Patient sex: M
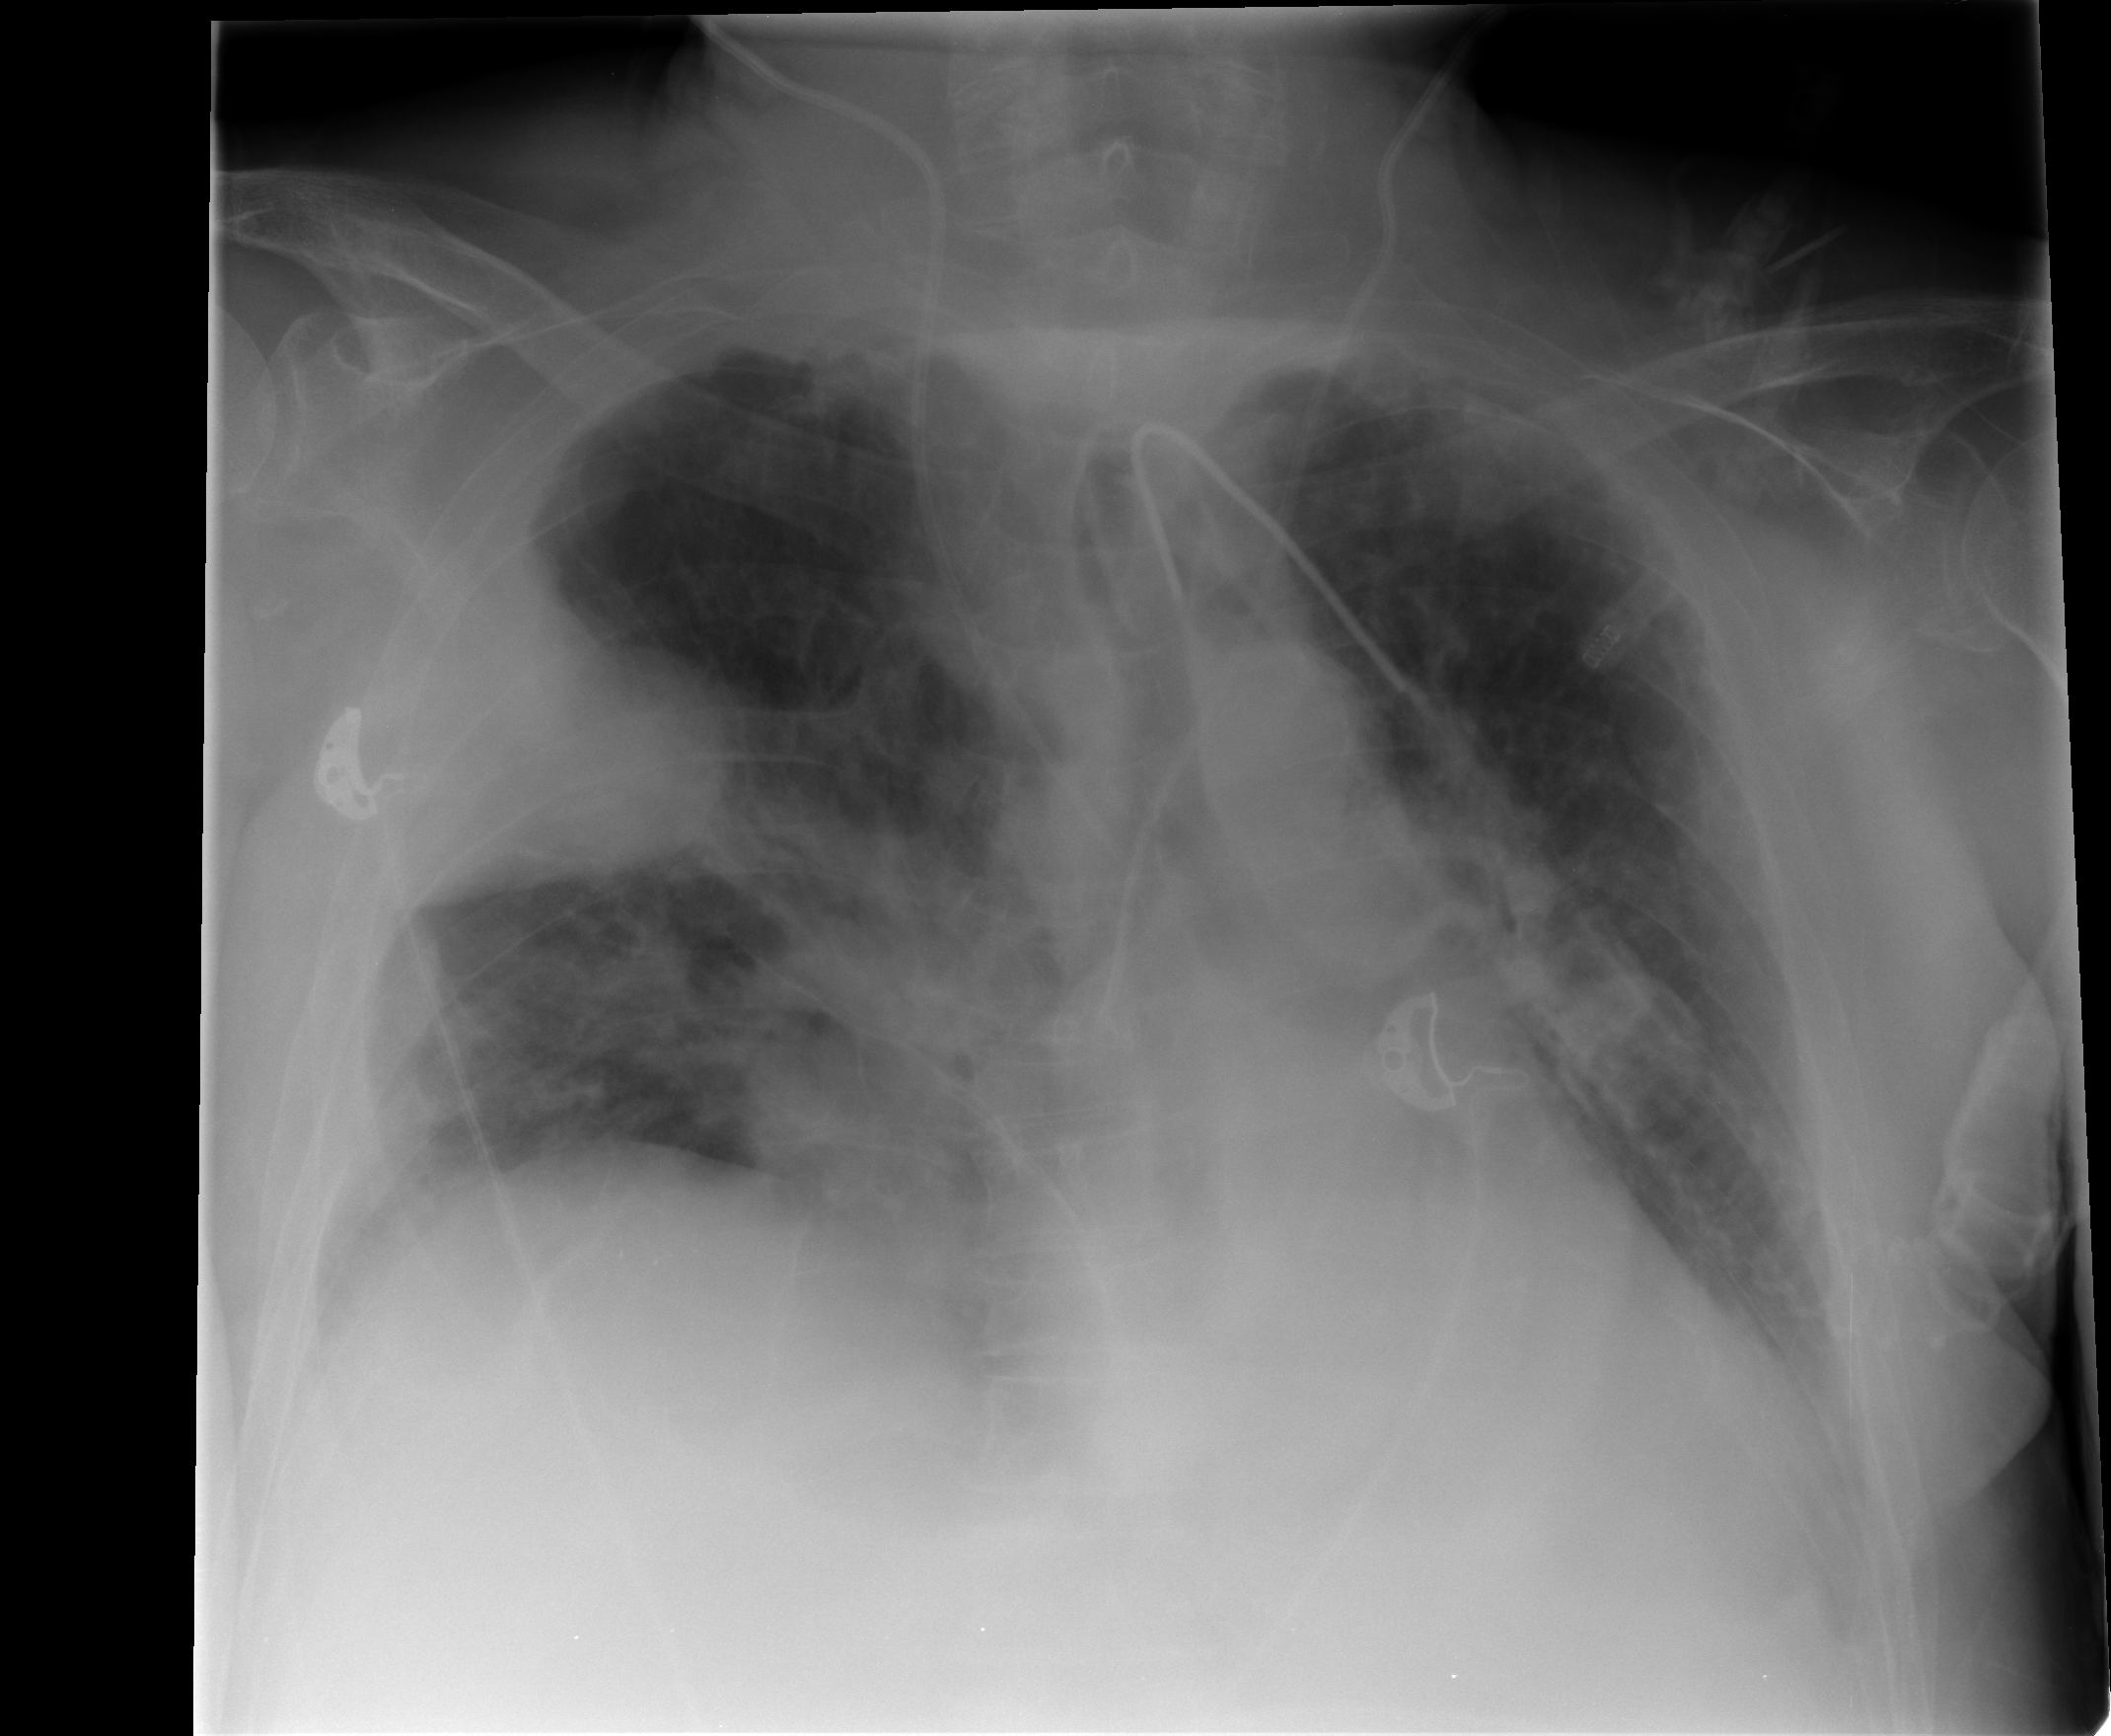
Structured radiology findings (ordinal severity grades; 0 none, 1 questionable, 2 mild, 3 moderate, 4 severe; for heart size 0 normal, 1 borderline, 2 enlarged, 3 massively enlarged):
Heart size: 1
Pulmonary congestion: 2
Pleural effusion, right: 3
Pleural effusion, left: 2
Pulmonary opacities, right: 2
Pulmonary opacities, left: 2
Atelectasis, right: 3
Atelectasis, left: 3